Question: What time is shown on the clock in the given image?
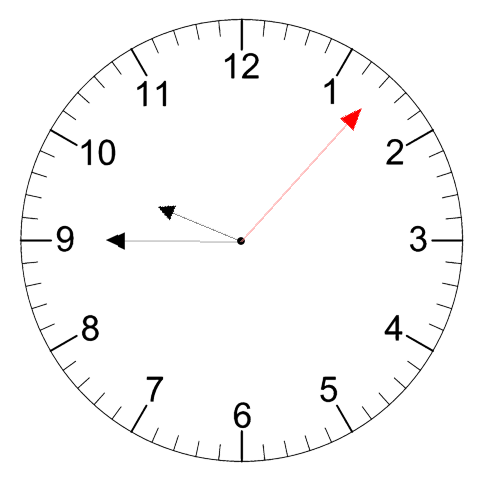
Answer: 09:45:07